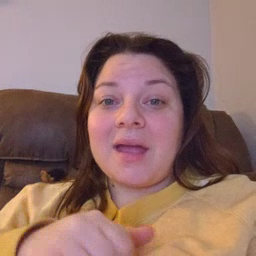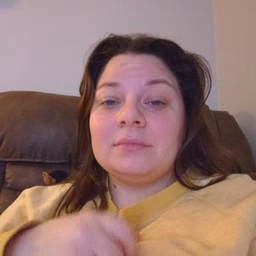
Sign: stay